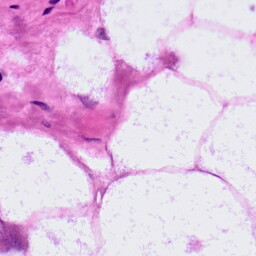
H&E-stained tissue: LymphNode